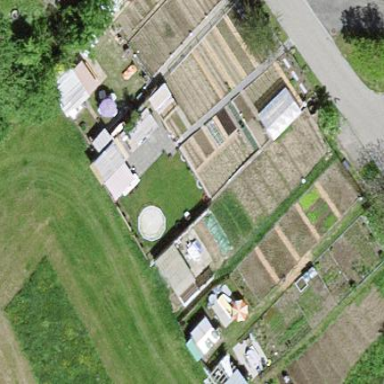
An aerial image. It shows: Community garden filled with leisure land.